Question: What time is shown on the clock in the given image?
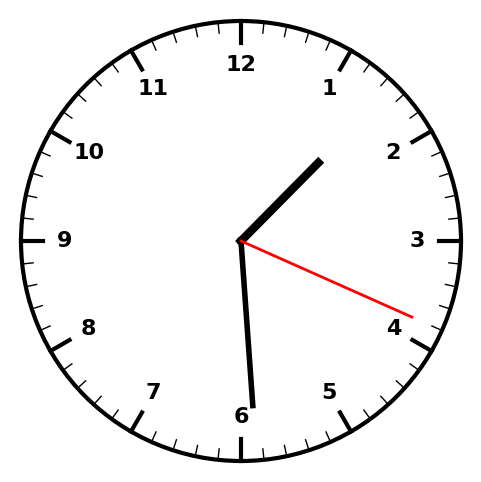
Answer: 01:29:19